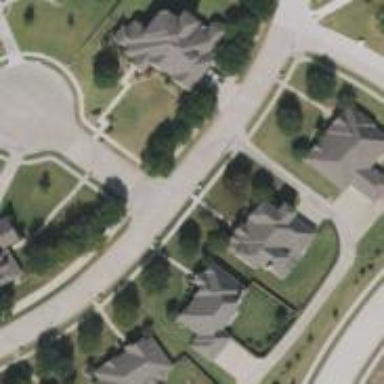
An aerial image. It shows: Residential road.